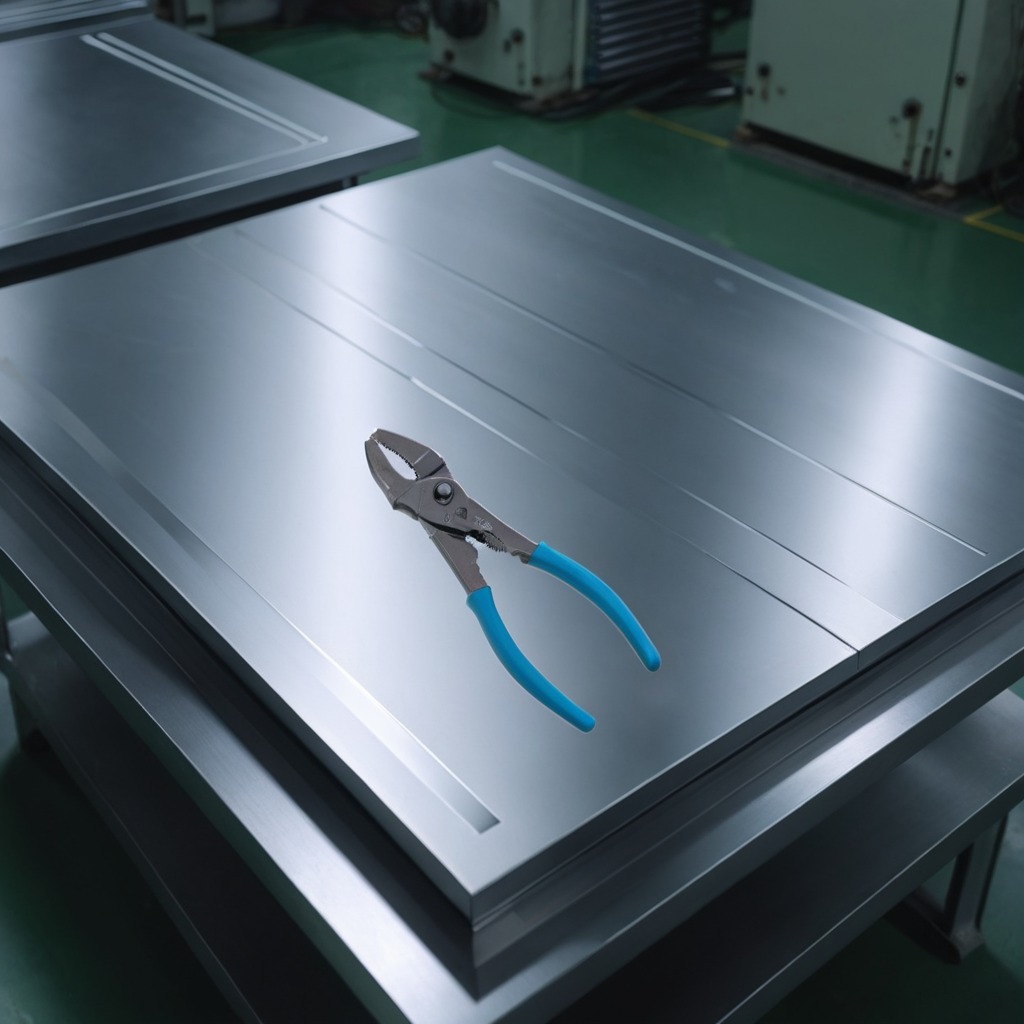
A plier is lying on the metal table.